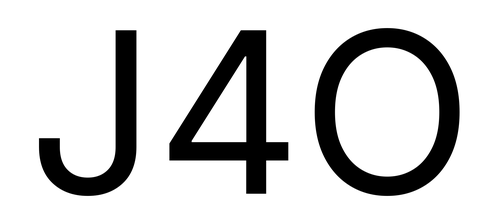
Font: Inter_Regular